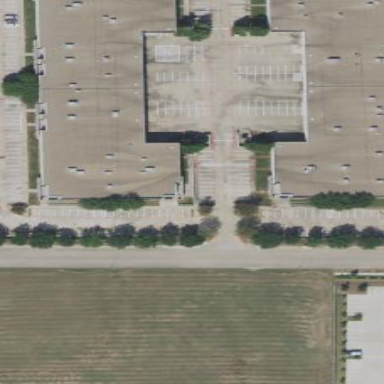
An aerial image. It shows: Office building.